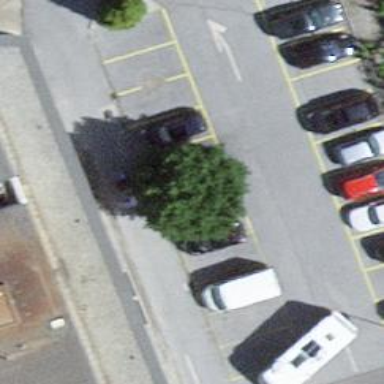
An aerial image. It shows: Parking area with surface.